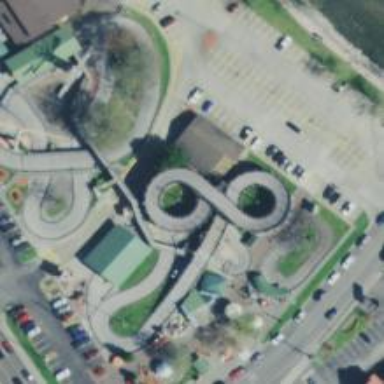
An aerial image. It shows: Karting raceway for sports activities.